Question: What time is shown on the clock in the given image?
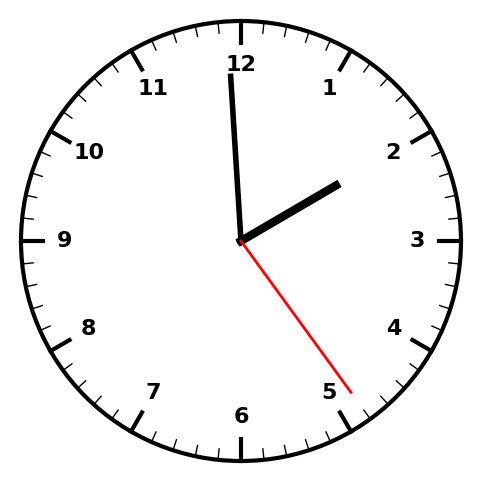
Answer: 01:59:24